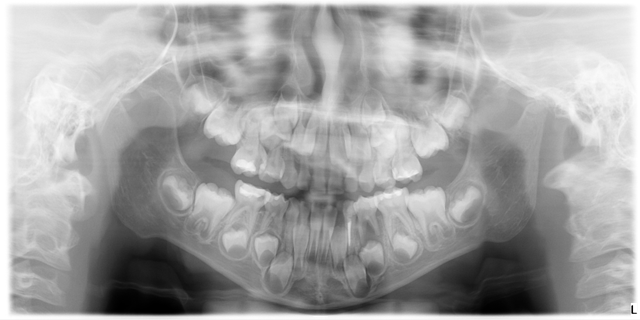
child